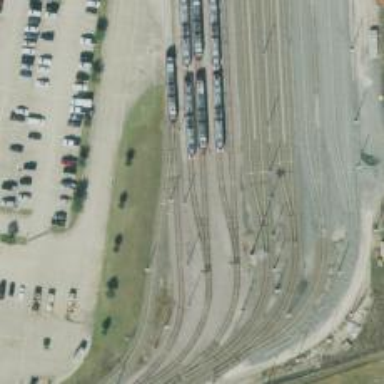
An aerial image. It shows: Light rail yard with electrified contact lines.